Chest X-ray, PA view. Patient: 54 years old, sex M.
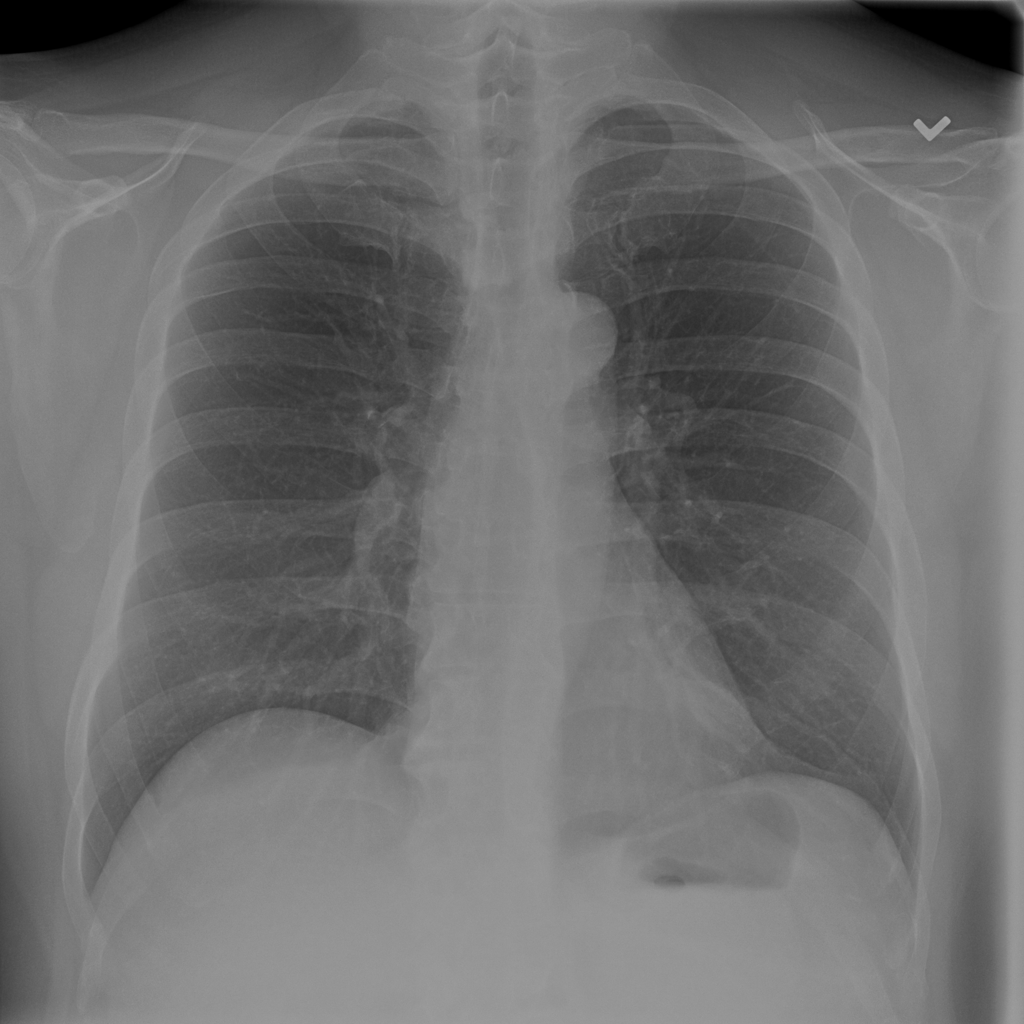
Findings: Infiltration